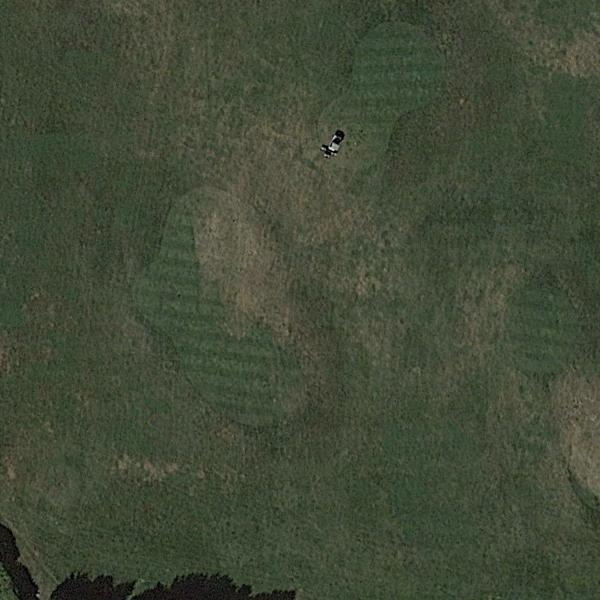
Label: Meadow